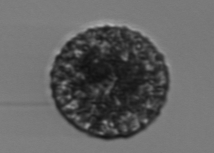
Label: Vicicitus_globosus